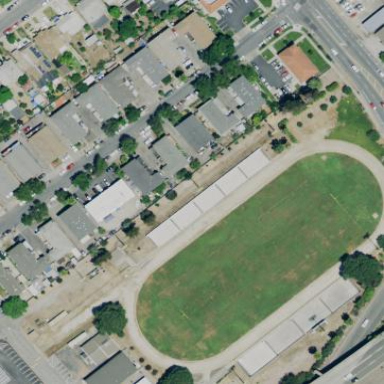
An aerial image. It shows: Grandstand building with bench nearby.